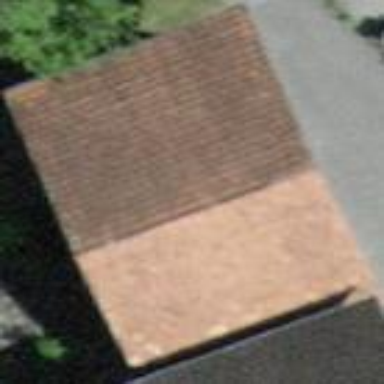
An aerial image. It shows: Rural barn.